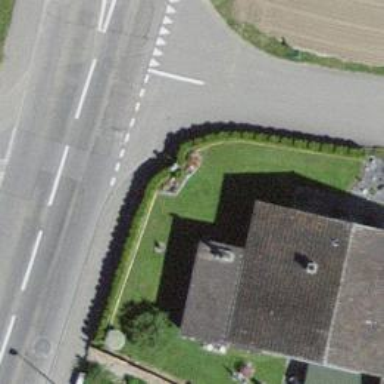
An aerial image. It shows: Hedge acting as barrier.